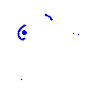
Particle: electron